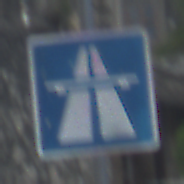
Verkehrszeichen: Autobahn
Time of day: MorningAfternoon
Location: Outdoor (Suburban)
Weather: PartlyCloudy
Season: NotSpecified
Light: Natural